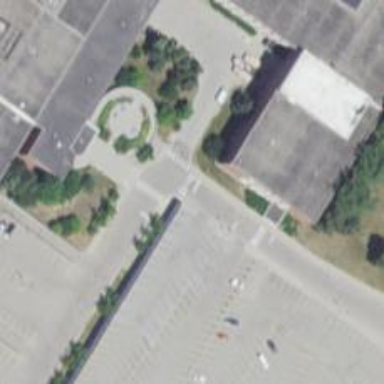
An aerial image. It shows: Footway with zebra crossing.